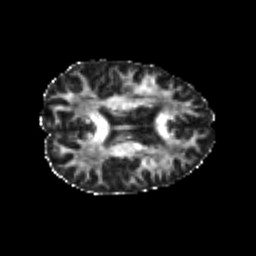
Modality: FA
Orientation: axial
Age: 25
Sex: female
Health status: healthy
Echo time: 0.074 s